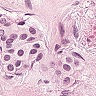
Metastatic tissue present: yes